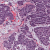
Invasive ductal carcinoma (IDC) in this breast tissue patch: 1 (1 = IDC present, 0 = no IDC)